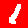
Digit: 1